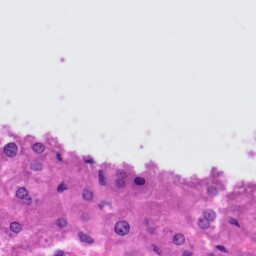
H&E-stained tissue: Liver